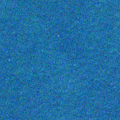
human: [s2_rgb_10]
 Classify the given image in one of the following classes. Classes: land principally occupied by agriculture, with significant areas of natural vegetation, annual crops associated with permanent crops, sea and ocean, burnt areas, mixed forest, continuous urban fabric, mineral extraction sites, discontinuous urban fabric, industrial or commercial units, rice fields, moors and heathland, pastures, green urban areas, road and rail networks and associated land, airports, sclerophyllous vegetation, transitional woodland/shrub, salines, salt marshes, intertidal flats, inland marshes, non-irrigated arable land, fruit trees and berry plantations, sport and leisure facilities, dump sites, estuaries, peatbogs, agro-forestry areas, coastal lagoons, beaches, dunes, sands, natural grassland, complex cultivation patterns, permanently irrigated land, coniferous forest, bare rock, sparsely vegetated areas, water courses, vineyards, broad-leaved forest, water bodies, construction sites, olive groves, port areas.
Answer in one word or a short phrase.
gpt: sea and ocean